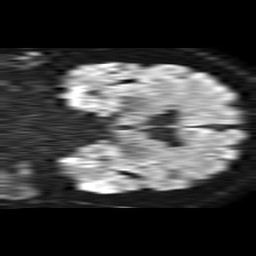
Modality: TRACE
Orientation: coronal
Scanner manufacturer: philips
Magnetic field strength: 1.5 T
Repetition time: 4.6 s
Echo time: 0.08631 s